Question: So i have this graph with these two gaussians created in matlab

This Graph have been created using the following bit of matlab code
'''
TimeTakenWDriver = textread('TimeTakenWDriver.txt');
TimeTakenWODriver = textread('TimeTakenWODriver.txt');
fig1 = figure;
h1 = histfit(TimeTakenWDriver);
std1 = std(TimeTakenWDriver);
std2 = std(TimeTakenWODriver);
mean1 = mean(TimeTakenWDriver)
mean2 = mean(TimeTakenWODriver)
delete(h1(1));
set(h1(2),'color','b');
hold on;
h2 = histfit(TimeTakenWODriver);
delete(h2(1));
set(h2(2),'color','r');
'''
Now i want to find the two y coordinates that corresponds to the two means "the two top-points" ive searched around but cant get any of the solutions i find to work because of the way i create my graphs. Any ideas?
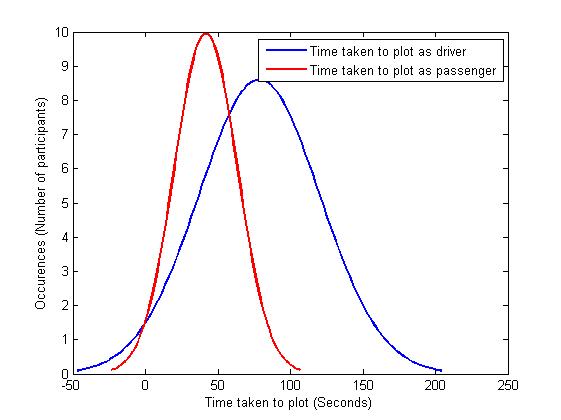
Answer: You can try getting the data directly from the plot:
'''
C = get(get(gca, 'Children'), 'YData');
'''
and then find the peak value using 'max':
'''
max(C(:))
'''
Note that if you have two or more plots on the same axes (as in your example), 'C' would be a cell array, so you need to access each cell separately to get the peaks:
'''
cellfun(@(x)max(x(:)), C)
'''